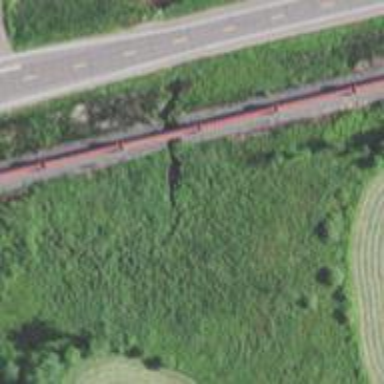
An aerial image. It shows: Disused railway bridge.